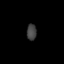
Tissue: lung
Cell type: Myeloid cells
Senescence score: 0.5596
Nuclear area (px): 154
Mean DAPI intensity: 65.318